Field crop: maize
Growth stage: 1
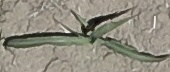
Species: sorghum